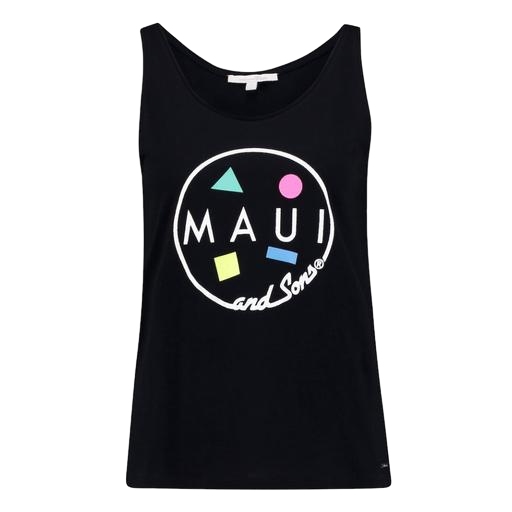
black graphic tank, black graphic tank top, black maison tank top, white background